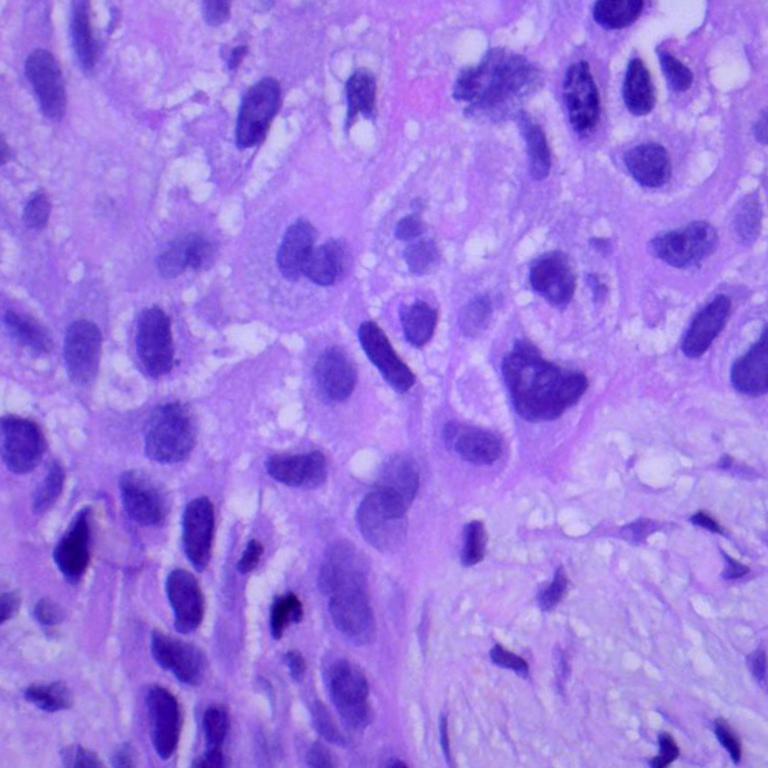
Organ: lung
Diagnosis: squamous carcinomas